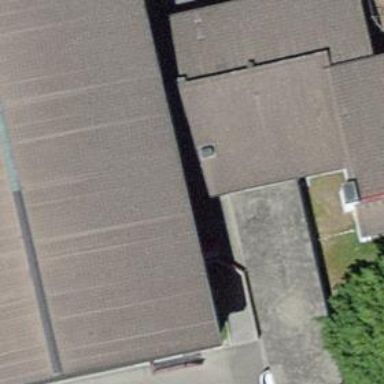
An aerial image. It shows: School building.